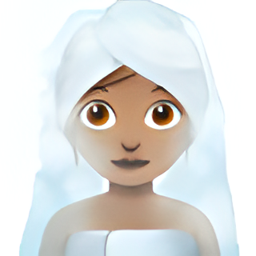
Name: woman in steamy room medium skin tone
Emoji: 🧖🏽‍♀️
Group: People & Body
Sub-group: person-activity